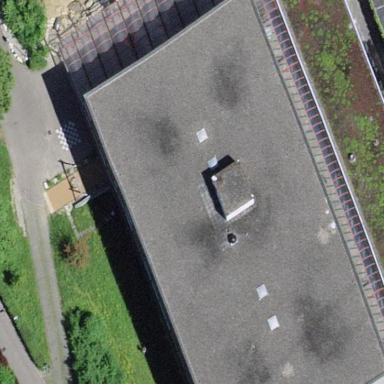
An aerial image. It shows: School building.